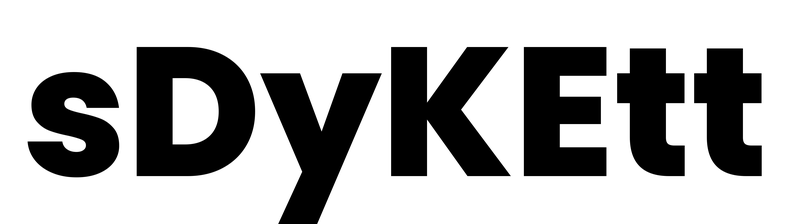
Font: Poppins-ExtraBold